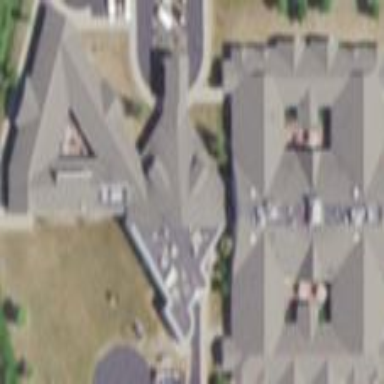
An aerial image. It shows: Residential building that serves as nursing home.